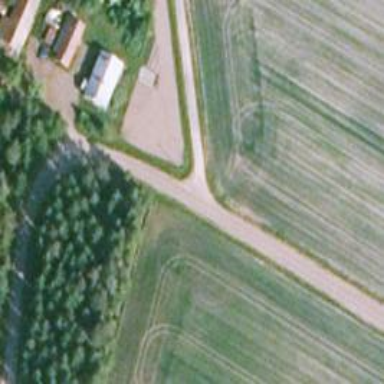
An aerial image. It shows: Unclassified road.